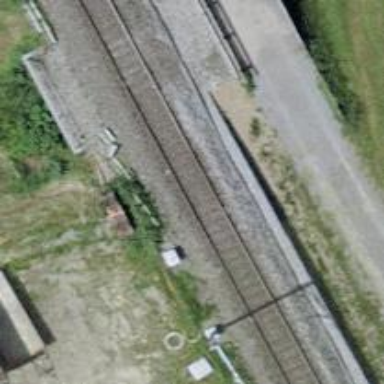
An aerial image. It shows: Railway bridge with electrified contact line. There is one track on the bridge.